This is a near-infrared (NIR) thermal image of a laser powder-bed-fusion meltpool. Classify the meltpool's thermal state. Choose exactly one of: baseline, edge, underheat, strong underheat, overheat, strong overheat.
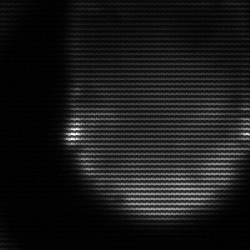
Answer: edge